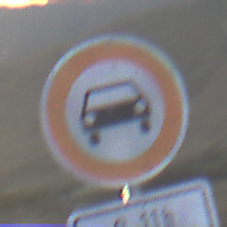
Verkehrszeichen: VerbotKraftwagen
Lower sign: ZeitangabenOhneBeschraenkungAufWochentage2
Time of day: SunriseSunset
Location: Outdoor (Nature)
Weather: Clear
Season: NotSpecified
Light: Natural